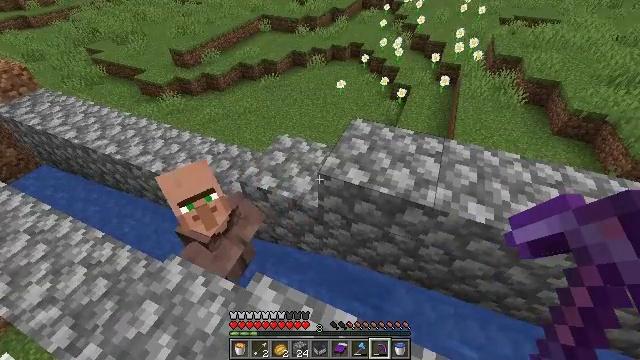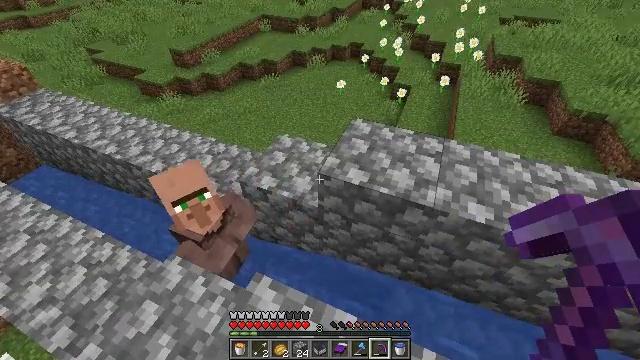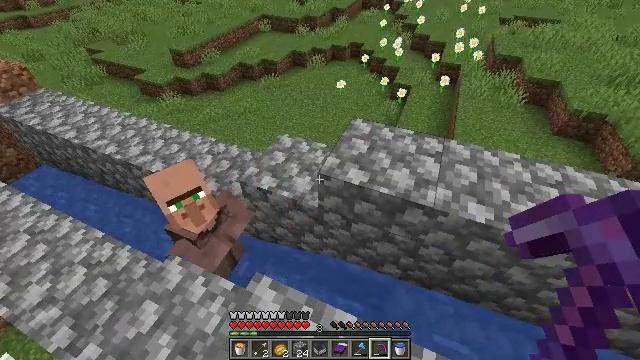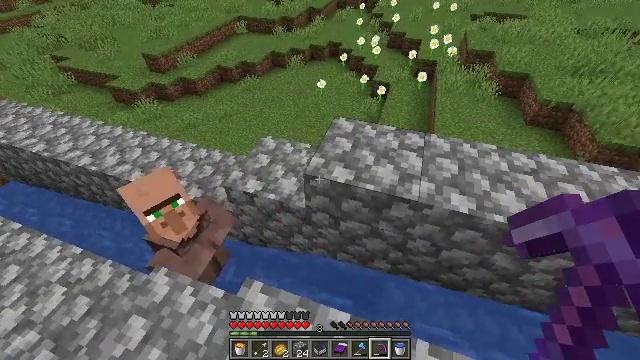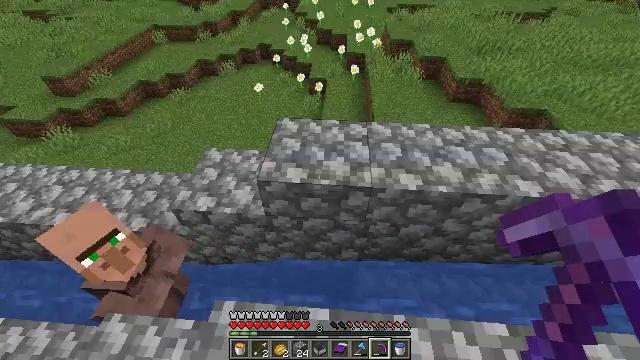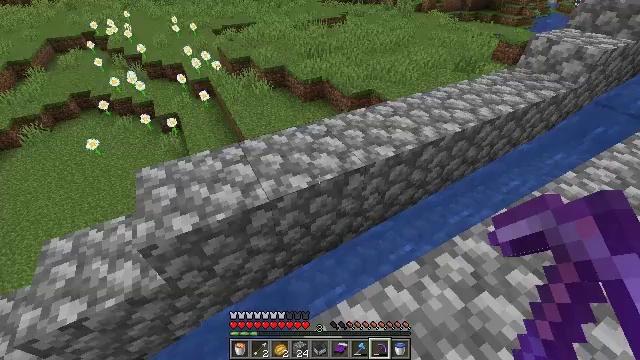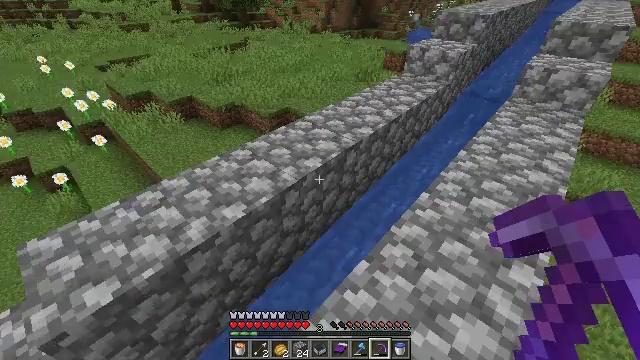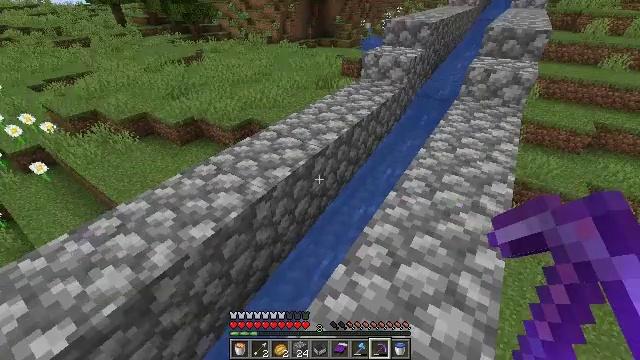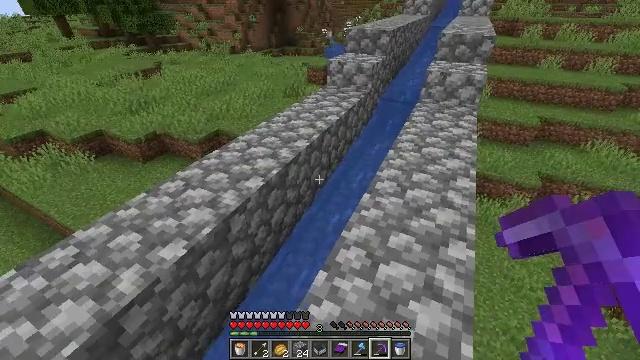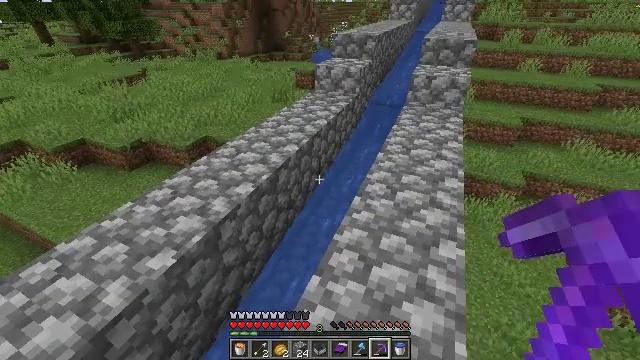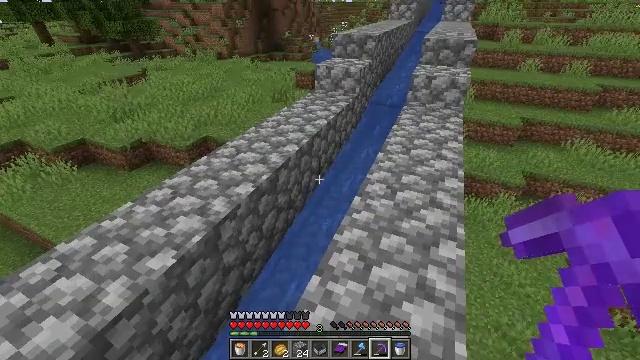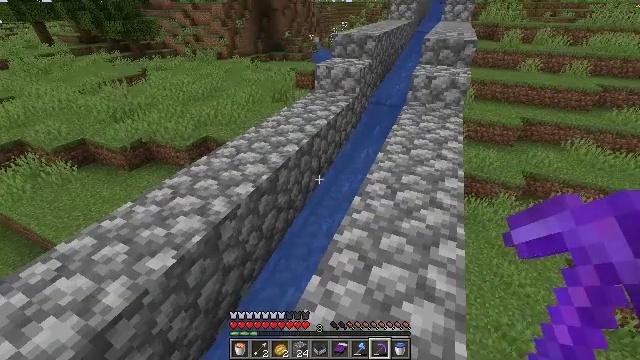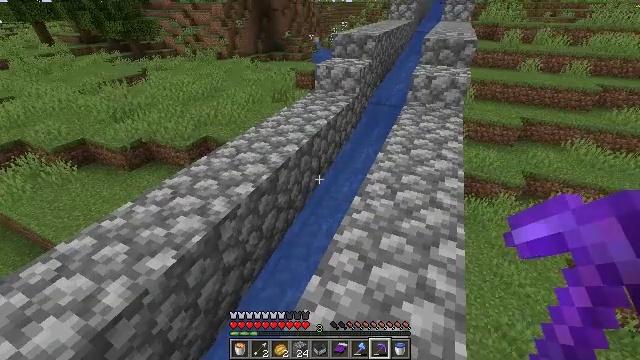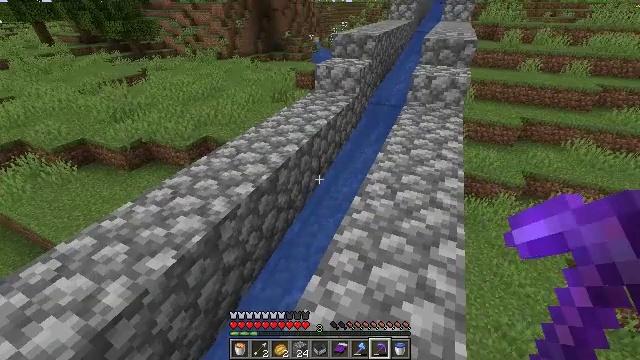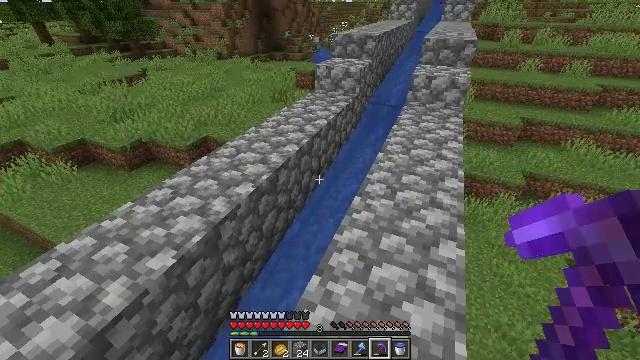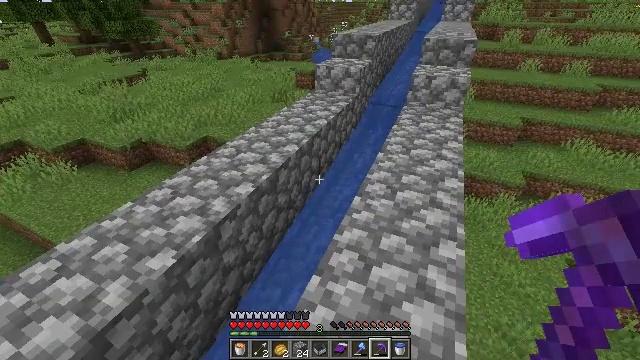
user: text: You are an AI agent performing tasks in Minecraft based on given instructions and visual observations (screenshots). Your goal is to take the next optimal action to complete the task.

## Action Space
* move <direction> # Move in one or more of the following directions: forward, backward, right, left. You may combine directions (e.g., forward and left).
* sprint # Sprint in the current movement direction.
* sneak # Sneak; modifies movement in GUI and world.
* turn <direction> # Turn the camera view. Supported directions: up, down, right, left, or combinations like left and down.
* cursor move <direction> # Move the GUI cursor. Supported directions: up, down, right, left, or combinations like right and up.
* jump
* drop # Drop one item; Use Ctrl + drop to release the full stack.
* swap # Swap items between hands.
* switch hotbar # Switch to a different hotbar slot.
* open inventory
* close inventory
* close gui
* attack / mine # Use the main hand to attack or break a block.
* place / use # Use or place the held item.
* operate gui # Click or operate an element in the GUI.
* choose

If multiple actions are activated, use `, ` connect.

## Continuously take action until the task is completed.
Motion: motion action
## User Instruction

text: Mine cobblestone to craft tools and furnaces.
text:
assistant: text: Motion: no_op
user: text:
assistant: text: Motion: no_op
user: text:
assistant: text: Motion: turn right
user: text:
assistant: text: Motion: turn right
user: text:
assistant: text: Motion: turn right and up
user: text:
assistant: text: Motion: turn right and up
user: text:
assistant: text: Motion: turn right and up
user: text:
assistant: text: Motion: turn right and up
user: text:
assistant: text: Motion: turn right
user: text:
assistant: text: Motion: no_op
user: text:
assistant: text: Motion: no_op
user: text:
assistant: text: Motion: no_op
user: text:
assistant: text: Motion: no_op
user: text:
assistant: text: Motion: no_op
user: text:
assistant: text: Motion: no_op
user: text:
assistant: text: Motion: no_op
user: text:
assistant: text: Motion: no_op
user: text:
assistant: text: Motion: no_op
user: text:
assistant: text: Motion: no_op
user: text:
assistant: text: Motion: no_op
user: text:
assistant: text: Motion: turn left
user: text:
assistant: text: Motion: turn left and down
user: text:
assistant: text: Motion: turn left and down
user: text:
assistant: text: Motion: turn left
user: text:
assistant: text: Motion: turn left
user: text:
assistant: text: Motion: turn left
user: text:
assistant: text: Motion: turn left
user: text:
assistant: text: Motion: turn left
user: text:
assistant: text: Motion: turn left
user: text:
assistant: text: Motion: turn left